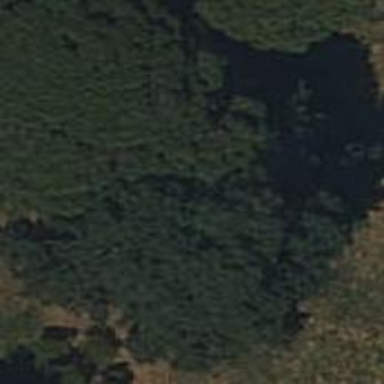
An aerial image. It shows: Broadleaved deciduous tree located in park.